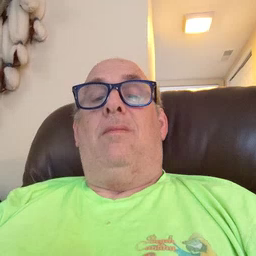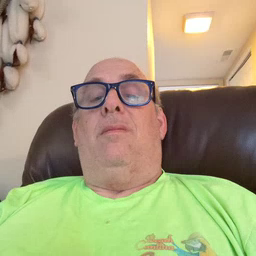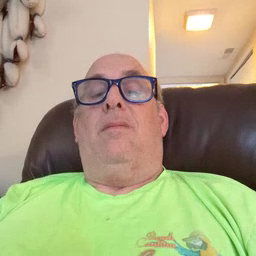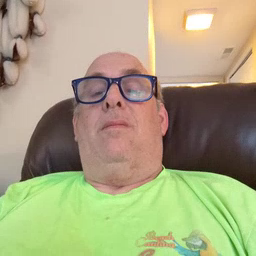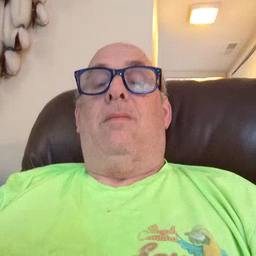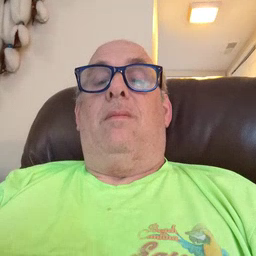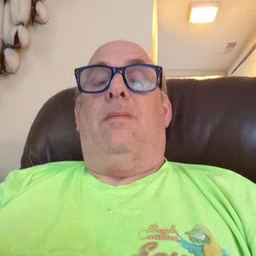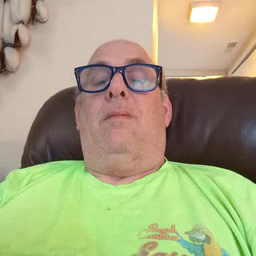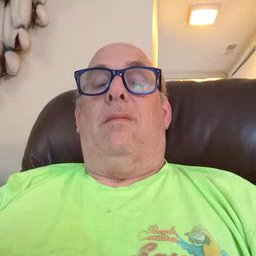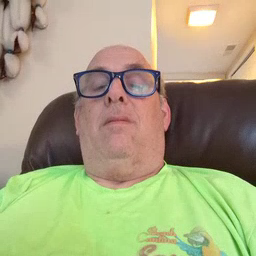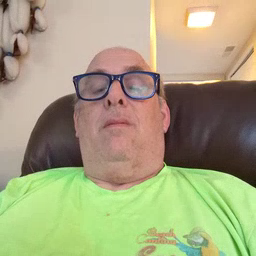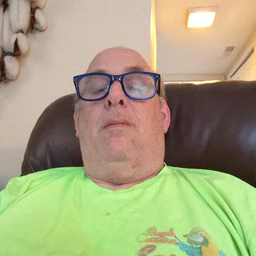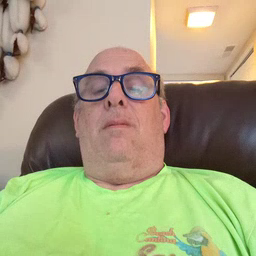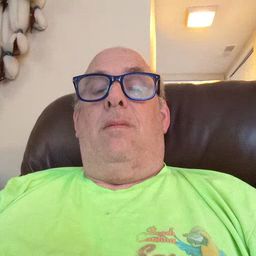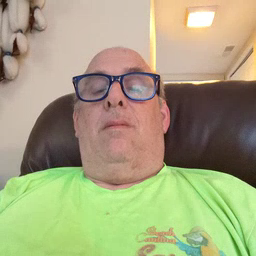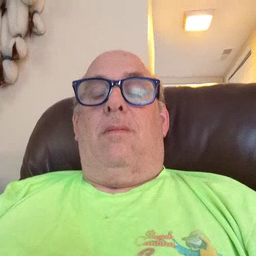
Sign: water